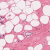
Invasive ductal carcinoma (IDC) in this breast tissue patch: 0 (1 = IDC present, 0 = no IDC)